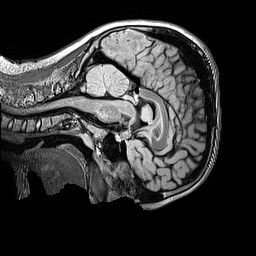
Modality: FLAIR
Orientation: sagittal
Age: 11
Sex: male
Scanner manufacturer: siemens
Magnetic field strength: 3 T
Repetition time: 5 s
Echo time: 0.388 s